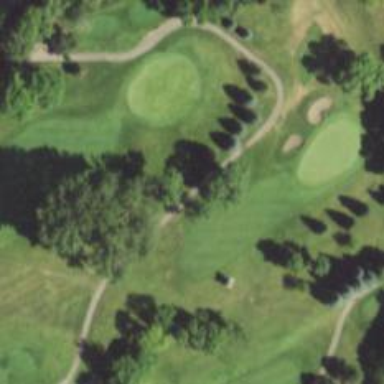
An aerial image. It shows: Footway that serves as golf path.